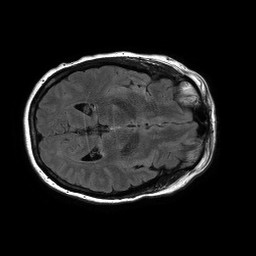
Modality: FLAIR
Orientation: axial
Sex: female
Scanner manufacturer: philips
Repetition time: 11 s
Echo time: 0.125 s